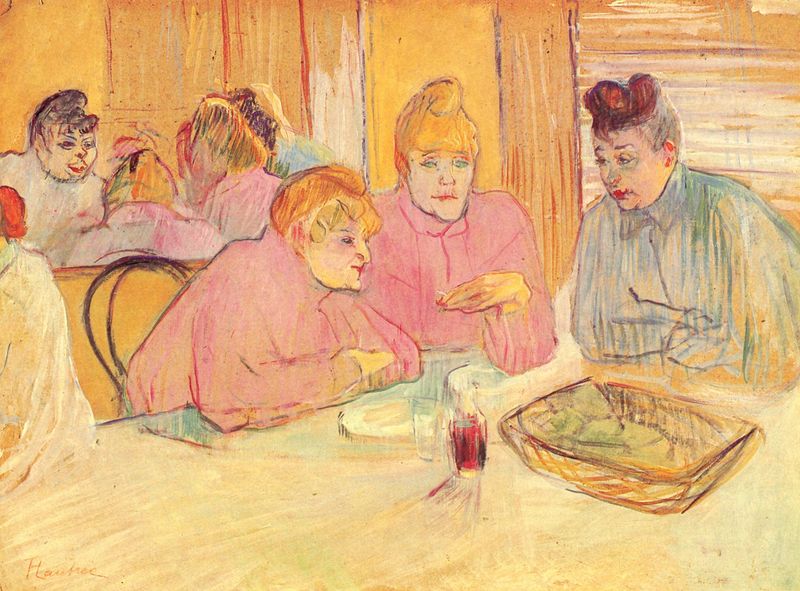
Titel: Im Speisesaal des Bordells
Künstler: Henri de Toulouse-Lautrec
Standort: Budapest
Institution: Szépmüvészeti Múzeum
Schlagwörter: blau, gemälde, gruppe, hand, weiß, frauen, gelb, impressionismus, menschen, ocker, sitzen, ausschnitt, bar, braun, bunt, cafe, damen, fenster, frankreich, frau, frisur, frisuren, glas, grau, haar, hell, kleid, kleider, kreide, licht, orange, pastell, raum, reden, schwarz, skizze, stuhl, stützen, tisch, toulouse lautrec, tür, zeichnung, blick, rot, gesellschaft, gespräch, alt, blond, flasche, gericht, gesichter, kneipe, lokal, trinken, wand, alte, arm, arme, blicke, bluse, gesicht, knoten, tablett, teller, bildnis, hände, spiegel, tischtuch, spiegelung, haare, innen, prostituierte, rosa, traurig, pony, krug, dutt, papier, unterhaltung, modern, lila, violett, linien, figuren, essen, gäste, langeweile, rotwein, wein, weiblich, kaffee, runde, stuhllehne, mimik, korb, brot, platte, warten, pink, vier, alter, linie, munch, restaurant, lithografie, gaststätte, lautrec, zille, toulouse, schweigen, thonet, beugen, frisue, zigarette, frühstück, trinker, erschöpft, buntstift, getönt, organge, nutte, oranfe, brotkorb, zwillinge, bordell, hure, huren, belle epoque, touluse lautrec, freundenhaus, albi, tulouse, lockal, toulose, touluse lautrac, tprostituierte, witrschaft, letreq, toulouse-lautreque